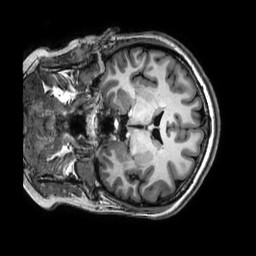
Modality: T1w
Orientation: coronal
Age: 27
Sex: female
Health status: healthy
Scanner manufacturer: philips
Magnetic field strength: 3 T
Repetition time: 0.009 s
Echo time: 0.003996 s